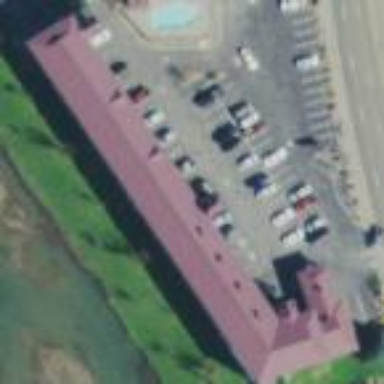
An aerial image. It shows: Building that is motel.